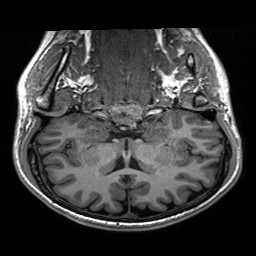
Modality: T1w
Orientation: sagittal
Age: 26
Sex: female
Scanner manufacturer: siemens
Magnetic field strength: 3 T
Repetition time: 2.3 s
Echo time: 0.00197 s